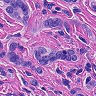
Metastatic tissue present: yes